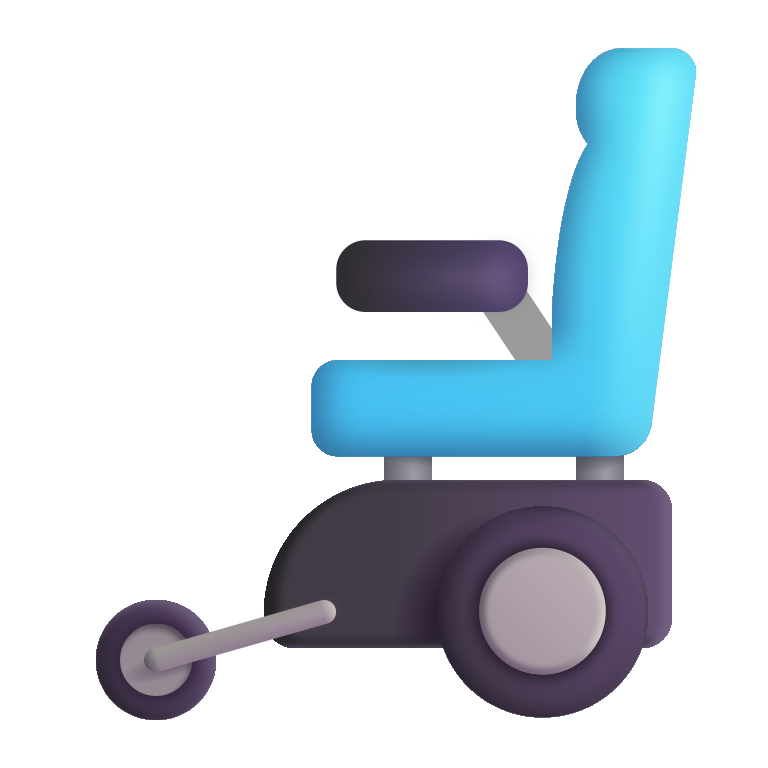
motorized wheelchair color